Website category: university
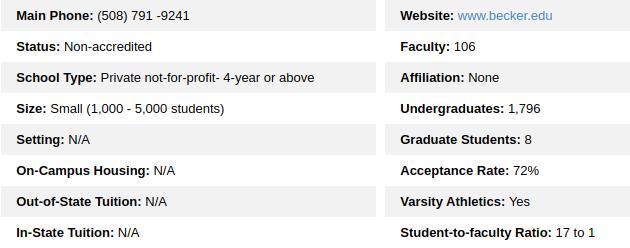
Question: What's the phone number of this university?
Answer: (508) 791 -9241

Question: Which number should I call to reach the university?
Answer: (508) 791 -9241

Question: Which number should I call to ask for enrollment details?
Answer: (508) 791 -9241

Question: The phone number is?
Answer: (508) 791 -9241

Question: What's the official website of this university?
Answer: www.becker.edu

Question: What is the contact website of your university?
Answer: www.becker.edu

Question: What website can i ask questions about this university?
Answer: www.becker.edu

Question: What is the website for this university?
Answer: www.becker.edu

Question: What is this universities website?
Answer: www.becker.edu

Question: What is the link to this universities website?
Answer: www.becker.edu

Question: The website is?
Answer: www.becker.edu

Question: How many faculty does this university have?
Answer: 106

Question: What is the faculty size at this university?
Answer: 106

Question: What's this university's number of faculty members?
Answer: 106

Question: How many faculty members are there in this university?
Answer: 106

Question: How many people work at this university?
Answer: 106

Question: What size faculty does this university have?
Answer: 106

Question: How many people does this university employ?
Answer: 106

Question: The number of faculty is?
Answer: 106

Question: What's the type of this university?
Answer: Private not-for-profit- 4-year or above

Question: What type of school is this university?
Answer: Private not-for-profit- 4-year or above

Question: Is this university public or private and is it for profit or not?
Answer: Private not-for-profit- 4-year or above

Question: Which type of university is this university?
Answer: Private not-for-profit- 4-year or above

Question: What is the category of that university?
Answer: Private not-for-profit- 4-year or above

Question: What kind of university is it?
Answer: Private not-for-profit- 4-year or above

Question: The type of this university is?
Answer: Private not-for-profit- 4-year or above

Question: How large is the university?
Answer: Small (1,000 - 5,000 students)

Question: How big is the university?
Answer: Small (1,000 - 5,000 students)

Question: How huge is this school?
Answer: Small (1,000 - 5,000 students)

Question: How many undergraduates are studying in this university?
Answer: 1,796

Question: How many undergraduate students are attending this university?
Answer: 1,796

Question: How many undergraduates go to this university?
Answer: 1,796

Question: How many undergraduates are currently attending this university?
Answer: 1,796

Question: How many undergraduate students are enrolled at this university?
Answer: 1,796

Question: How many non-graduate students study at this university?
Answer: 1,796

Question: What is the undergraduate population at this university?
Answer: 1,796

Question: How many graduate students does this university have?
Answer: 8

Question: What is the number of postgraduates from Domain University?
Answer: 8

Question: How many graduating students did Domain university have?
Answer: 8

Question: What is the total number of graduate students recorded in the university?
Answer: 8

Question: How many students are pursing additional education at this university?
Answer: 8

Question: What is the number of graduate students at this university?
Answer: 8

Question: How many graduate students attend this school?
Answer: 8

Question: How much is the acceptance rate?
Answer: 72%

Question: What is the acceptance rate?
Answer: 72%

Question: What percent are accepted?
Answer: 72%

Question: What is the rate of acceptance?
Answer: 72%

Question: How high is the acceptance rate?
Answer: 72%

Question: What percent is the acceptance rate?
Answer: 72%

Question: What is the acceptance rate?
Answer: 72%

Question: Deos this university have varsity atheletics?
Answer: Yes

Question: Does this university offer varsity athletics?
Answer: Yes

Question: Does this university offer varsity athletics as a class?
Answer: Yes

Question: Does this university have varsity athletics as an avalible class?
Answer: Yes

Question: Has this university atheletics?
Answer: Yes

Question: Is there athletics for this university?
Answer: Yes

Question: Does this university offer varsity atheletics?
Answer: Yes

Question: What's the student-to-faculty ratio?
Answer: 17 to 1

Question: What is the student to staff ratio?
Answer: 17 to 1

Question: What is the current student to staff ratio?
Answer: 17 to 1

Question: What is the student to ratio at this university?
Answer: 17 to 1

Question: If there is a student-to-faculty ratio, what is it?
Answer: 17 to 1

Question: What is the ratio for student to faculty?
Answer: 17 to 1

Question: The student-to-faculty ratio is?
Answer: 17 to 1